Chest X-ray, PA view. Patient: 37 years old, sex M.
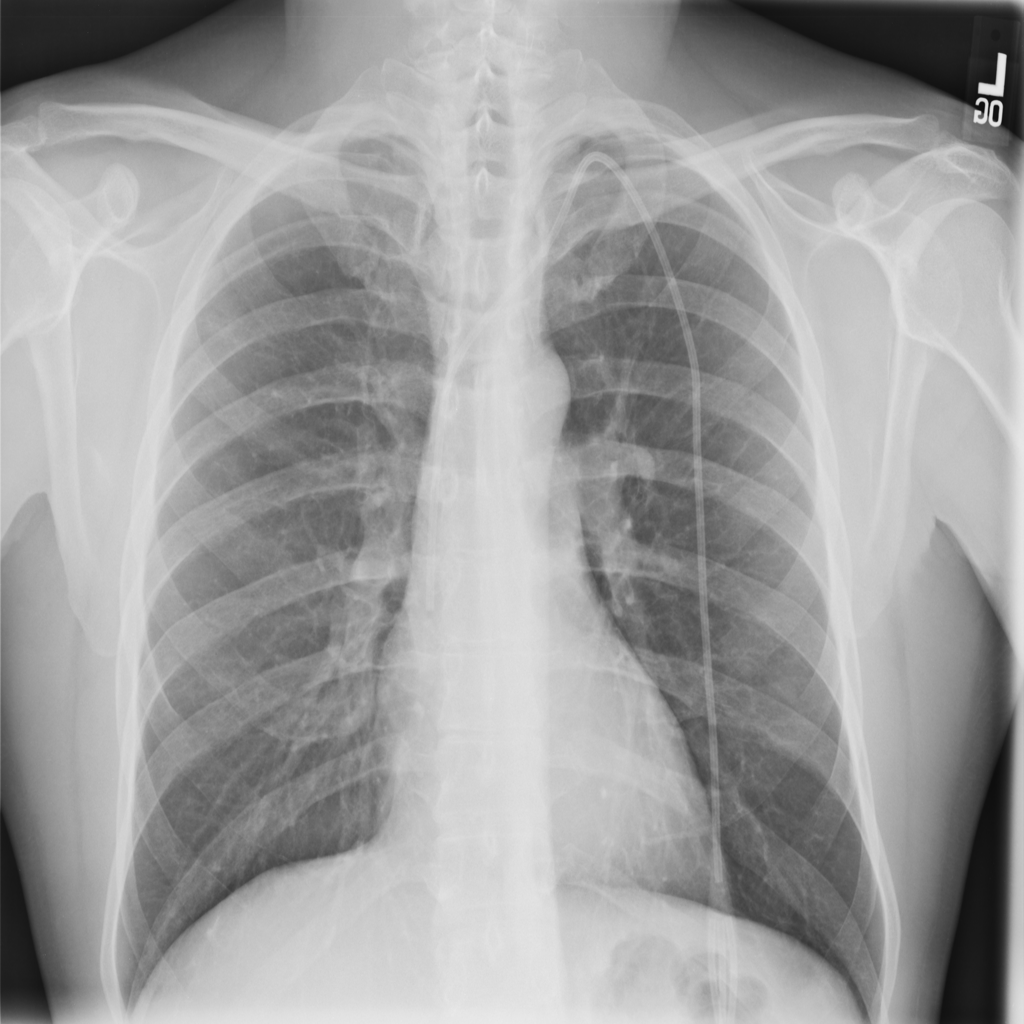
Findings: No Finding